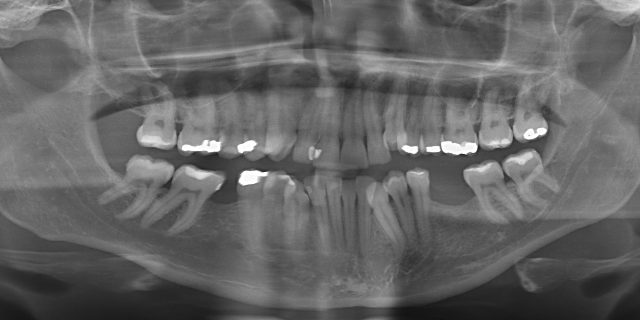
adult